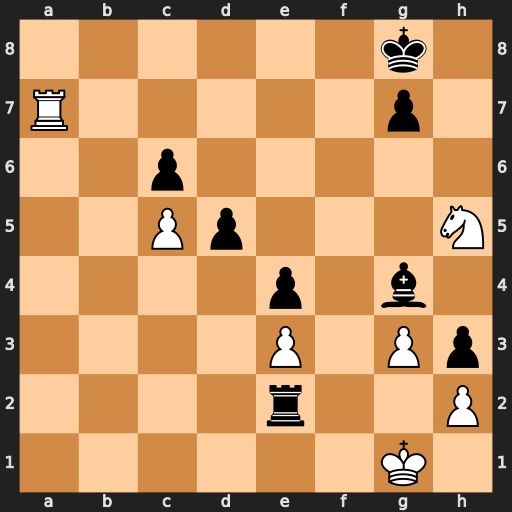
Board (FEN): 6k1/R5p1/2p5/2Pp3N/4p1b1/4P1Pp/4r2P/6K1
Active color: w
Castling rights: -
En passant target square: -
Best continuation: Rxg7+ Kf8 Rxg4